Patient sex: F
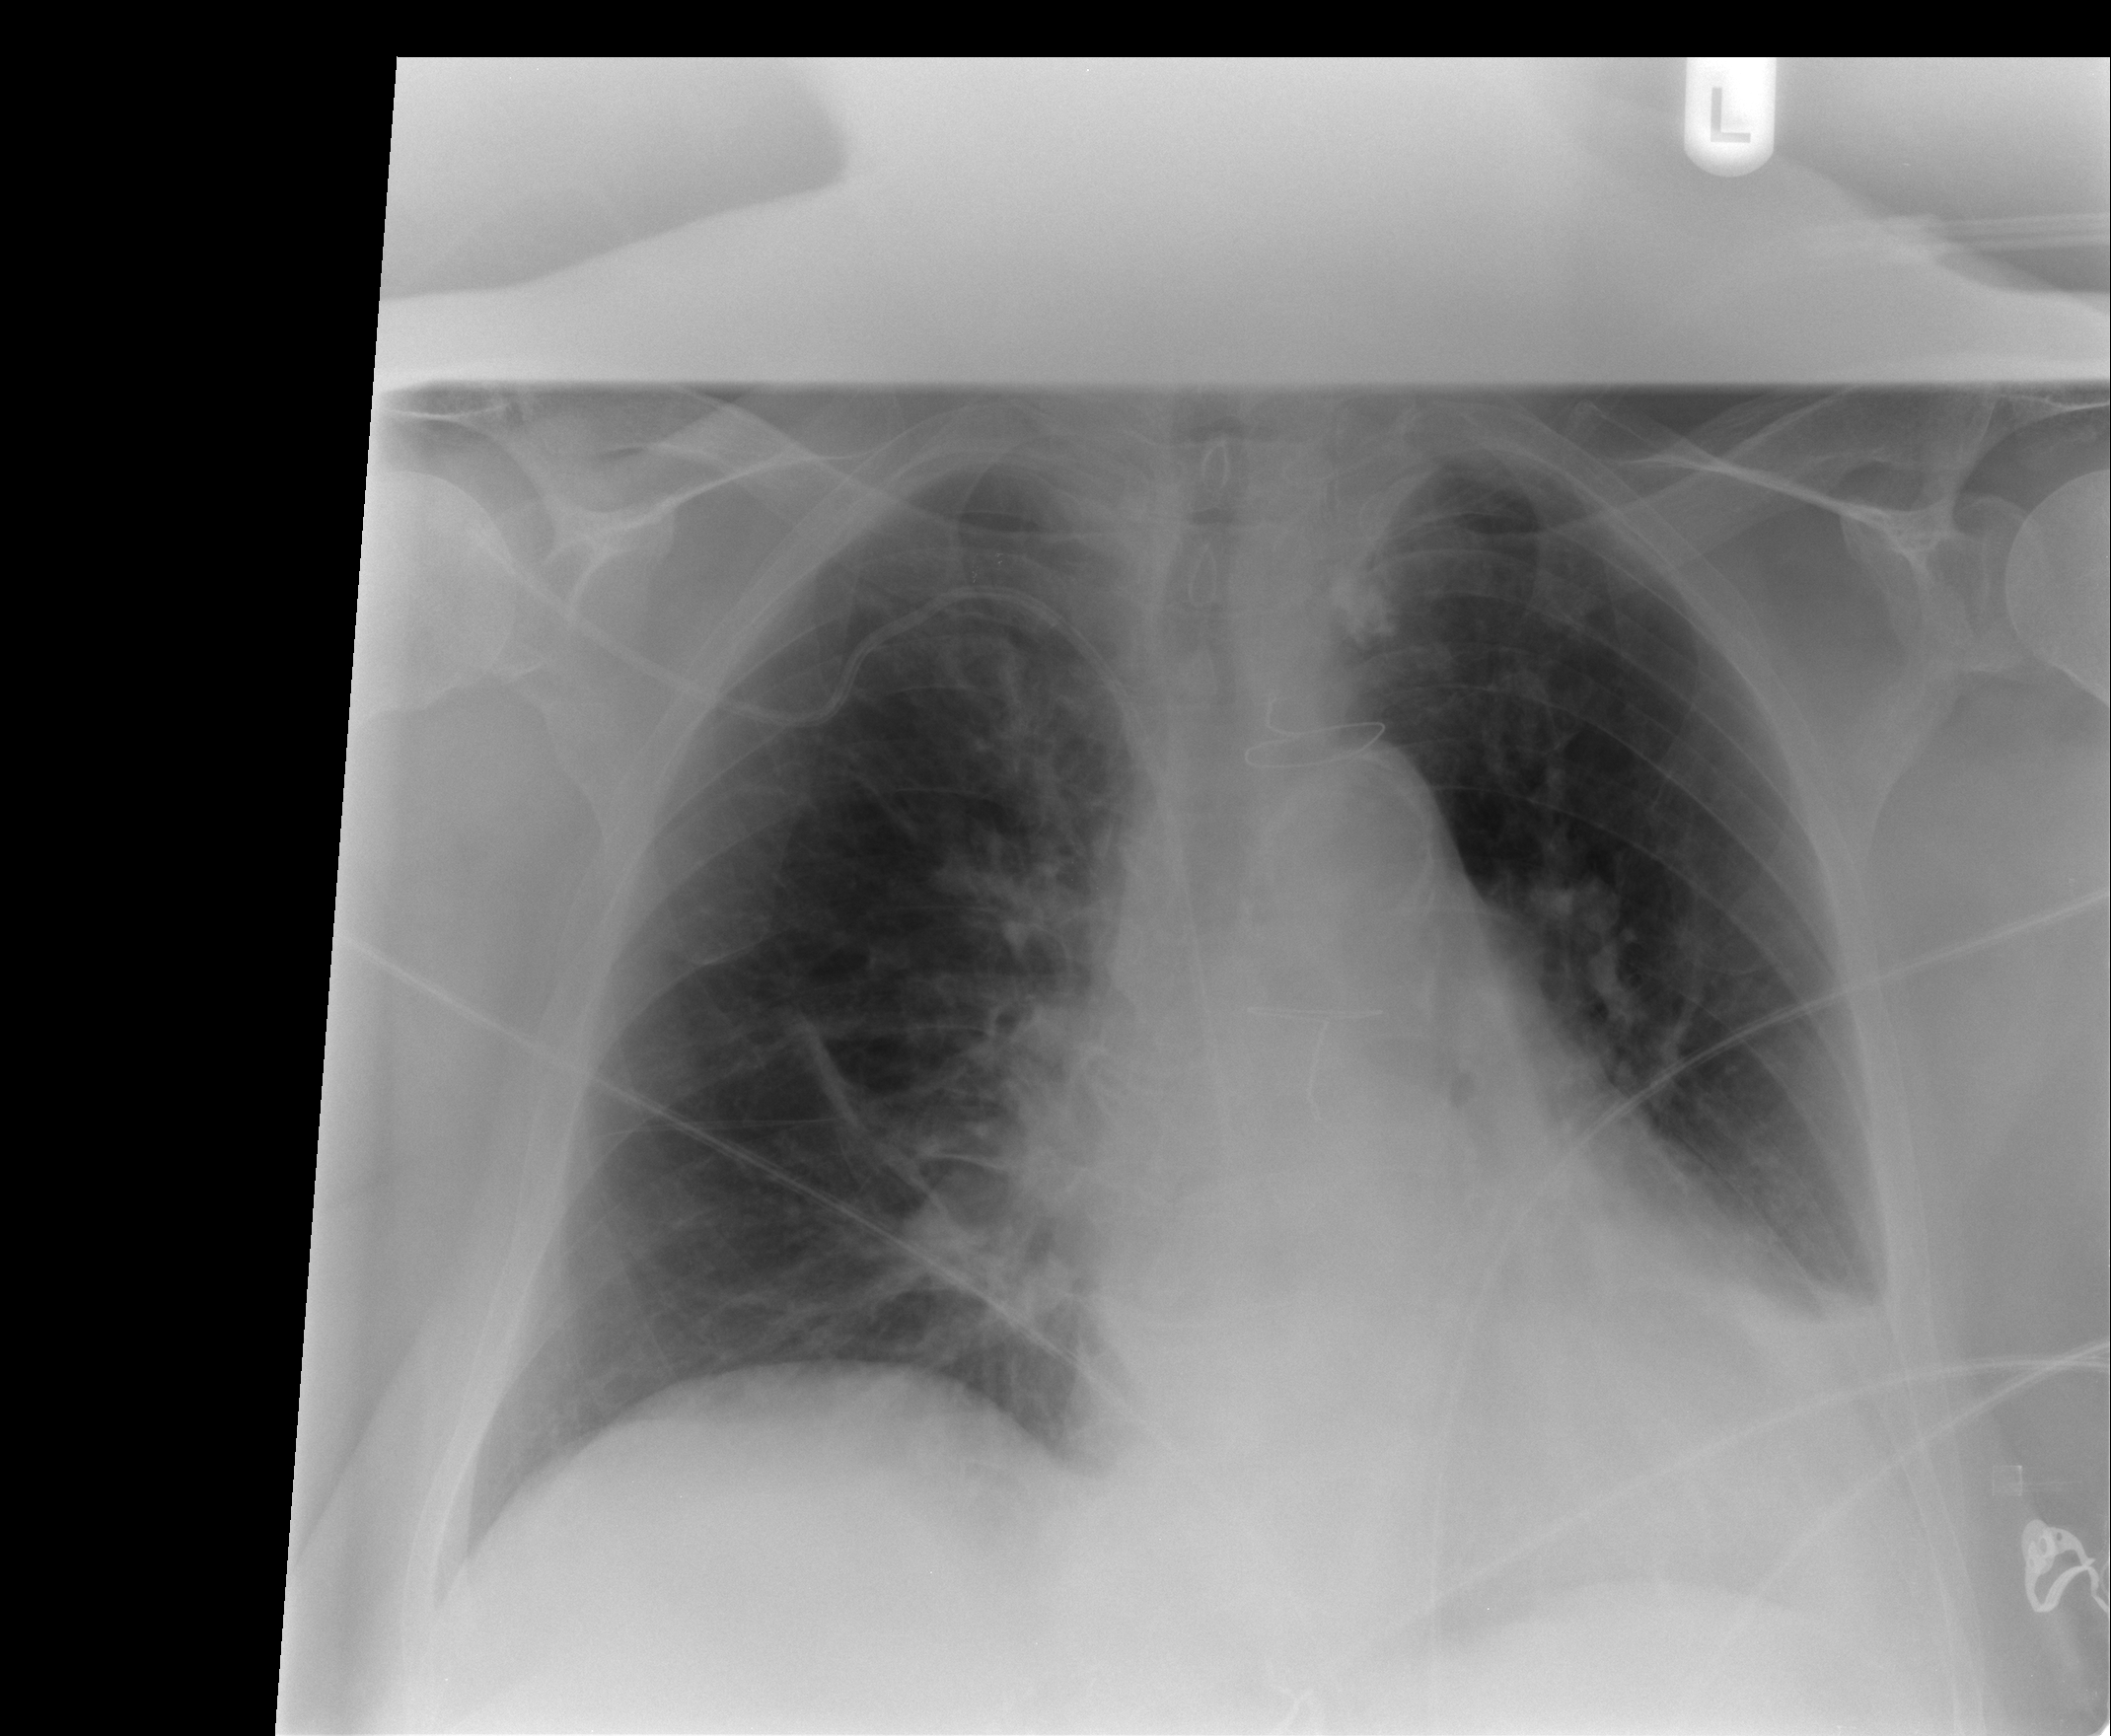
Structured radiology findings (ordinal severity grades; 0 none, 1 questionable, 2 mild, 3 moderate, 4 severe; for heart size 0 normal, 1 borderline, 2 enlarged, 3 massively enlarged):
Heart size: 2
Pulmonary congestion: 0
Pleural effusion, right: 0
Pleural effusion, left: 2
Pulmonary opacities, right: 0
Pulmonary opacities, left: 0
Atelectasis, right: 1
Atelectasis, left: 3